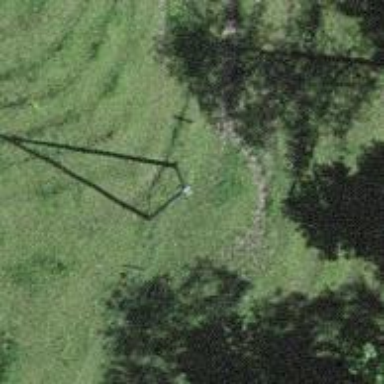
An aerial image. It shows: Power pole.